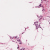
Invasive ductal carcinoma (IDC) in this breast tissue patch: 1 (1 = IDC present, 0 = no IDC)